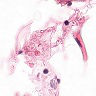
Metastatic tissue present: no